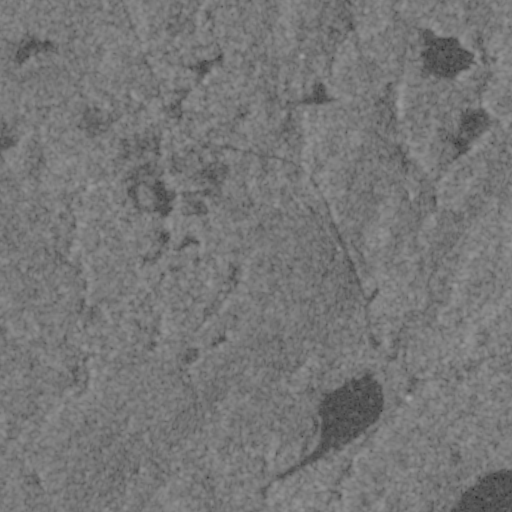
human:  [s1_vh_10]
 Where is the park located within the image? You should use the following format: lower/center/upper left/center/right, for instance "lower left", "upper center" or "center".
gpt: The park is located in the lower right of the image.
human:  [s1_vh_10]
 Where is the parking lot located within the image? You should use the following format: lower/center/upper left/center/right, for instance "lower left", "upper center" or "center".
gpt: The parking lot is located in the lower right of the image.
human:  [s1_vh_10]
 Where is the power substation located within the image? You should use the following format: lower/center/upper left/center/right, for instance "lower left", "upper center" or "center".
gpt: The power substation is located in the lower right of the image.
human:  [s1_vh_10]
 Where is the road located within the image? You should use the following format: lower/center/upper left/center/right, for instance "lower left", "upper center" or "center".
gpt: There is no road in the image.

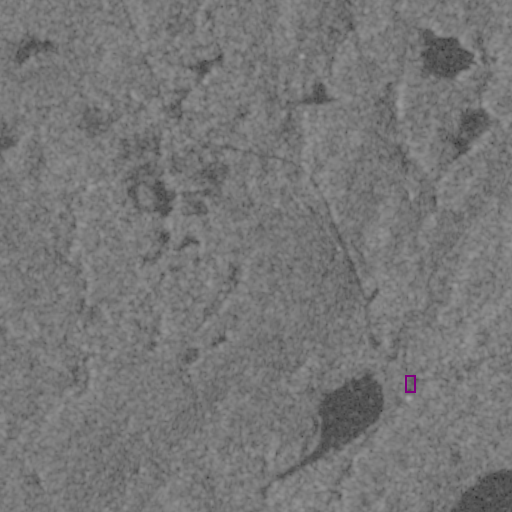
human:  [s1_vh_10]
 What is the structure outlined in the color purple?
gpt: The structure outlined in purple is a park.
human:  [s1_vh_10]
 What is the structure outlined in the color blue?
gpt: There is no blue outline.